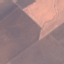
Land use / land cover: AnnualCrop